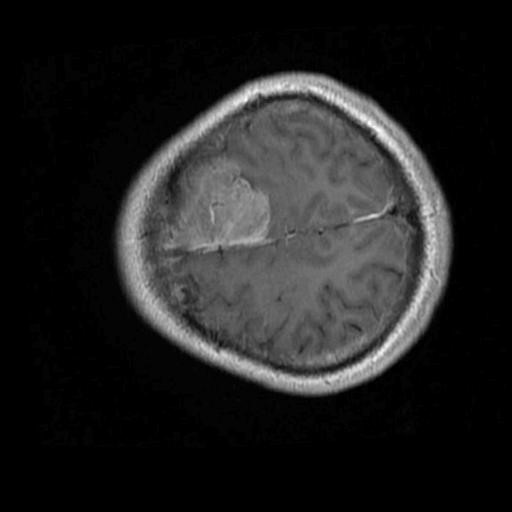
Label: brain_menin